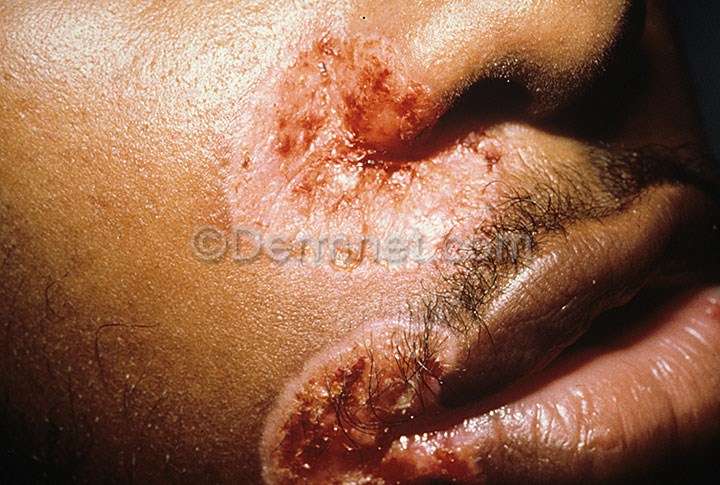
Disease: Herpes HPV and other STDs Photos